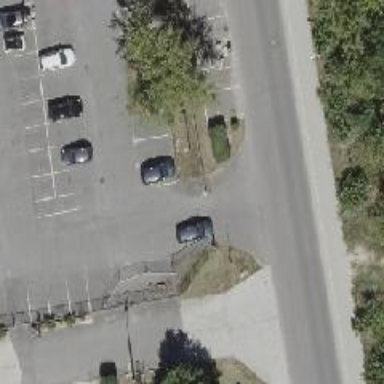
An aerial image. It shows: Road serving as parking aisle.